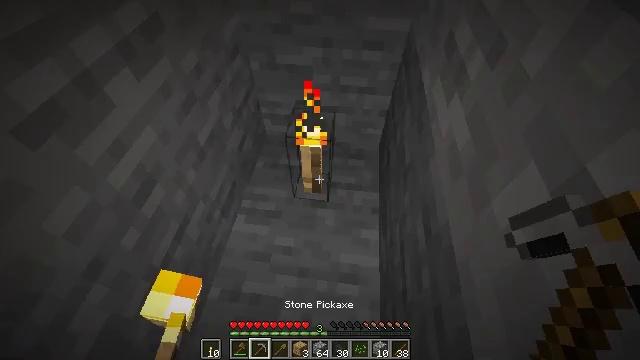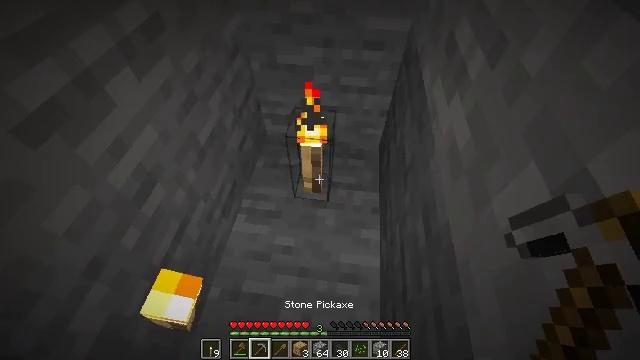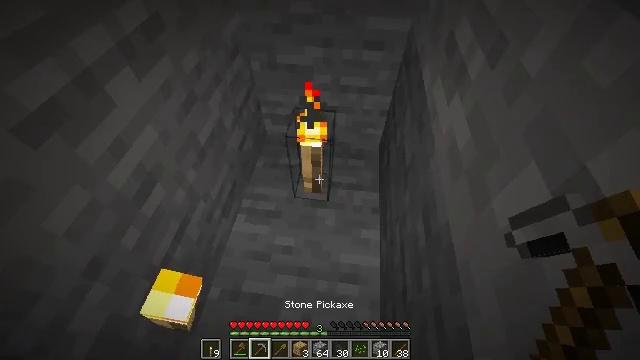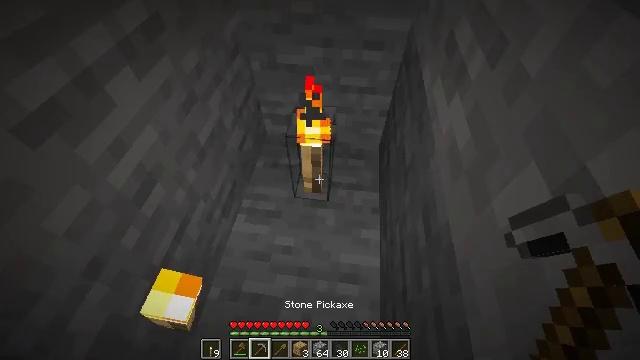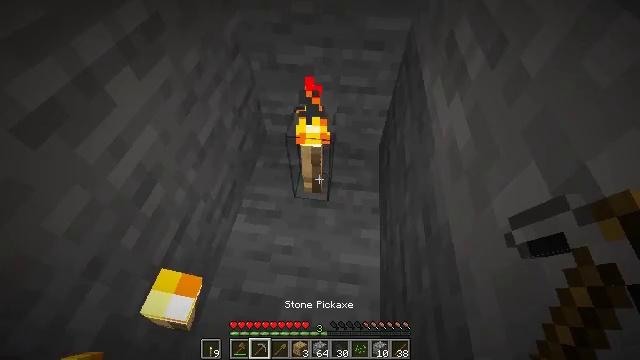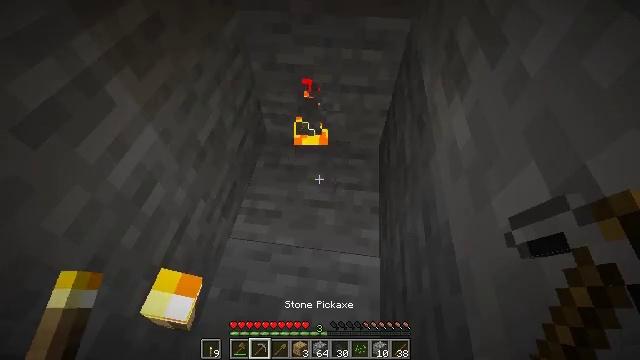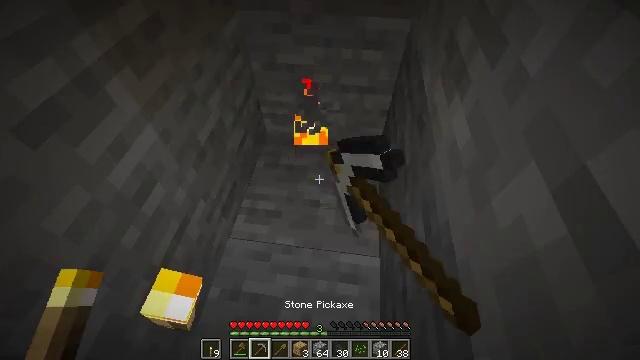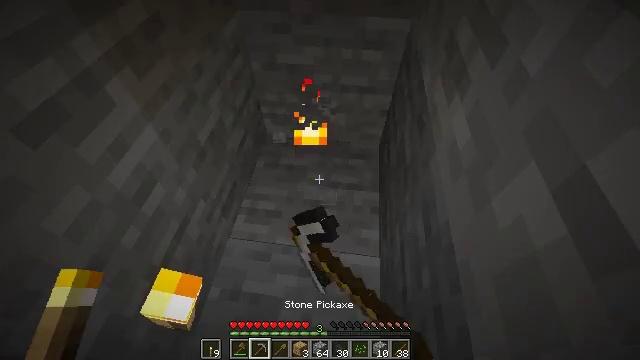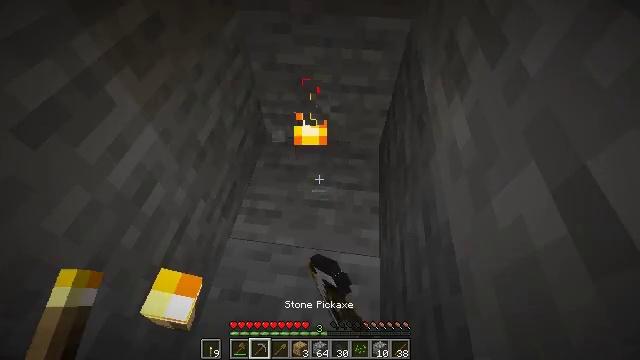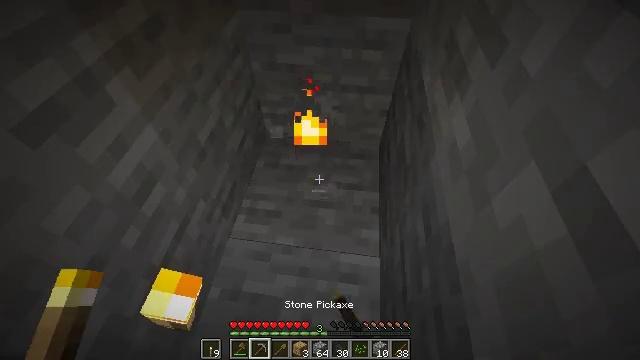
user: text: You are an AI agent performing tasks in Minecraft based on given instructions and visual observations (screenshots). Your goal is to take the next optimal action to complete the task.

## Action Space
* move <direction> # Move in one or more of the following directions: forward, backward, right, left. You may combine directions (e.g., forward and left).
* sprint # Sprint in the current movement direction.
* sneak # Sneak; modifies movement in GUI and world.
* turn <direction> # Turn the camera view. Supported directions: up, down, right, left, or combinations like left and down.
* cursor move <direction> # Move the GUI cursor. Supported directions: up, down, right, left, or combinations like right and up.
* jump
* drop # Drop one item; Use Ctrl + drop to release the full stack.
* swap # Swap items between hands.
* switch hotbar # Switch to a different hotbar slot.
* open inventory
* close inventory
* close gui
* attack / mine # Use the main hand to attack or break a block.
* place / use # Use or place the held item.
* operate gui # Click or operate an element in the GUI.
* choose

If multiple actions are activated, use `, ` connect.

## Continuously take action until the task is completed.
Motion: motion action
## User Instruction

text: Retrieve the torch.
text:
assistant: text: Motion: no_op
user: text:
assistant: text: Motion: no_op
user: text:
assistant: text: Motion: no_op
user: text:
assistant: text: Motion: no_op
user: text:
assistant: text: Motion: attack / mine
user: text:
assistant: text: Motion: attack / mine
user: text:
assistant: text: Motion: attack / mine
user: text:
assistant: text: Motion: no_op
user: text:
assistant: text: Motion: no_op
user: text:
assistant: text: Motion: no_op